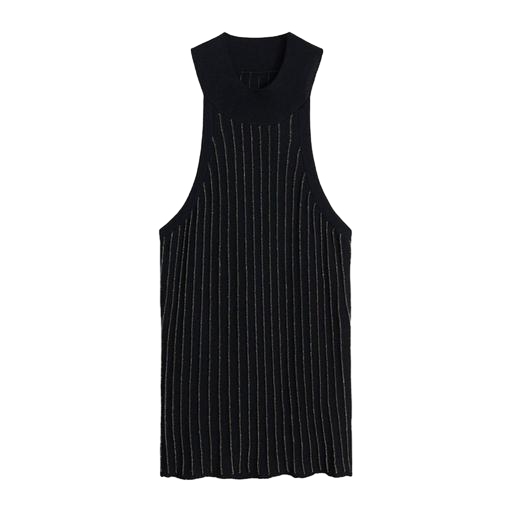
black ribbed tank top, black striped tank top, black uo high neck tank top, white background